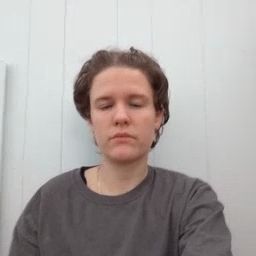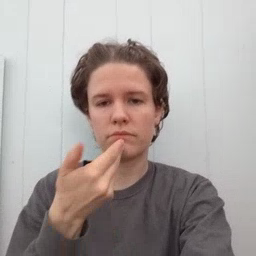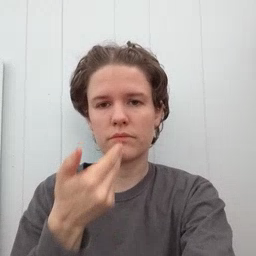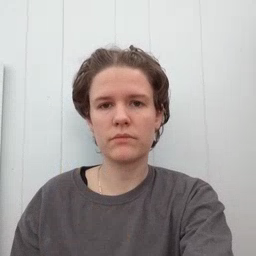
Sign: pizza